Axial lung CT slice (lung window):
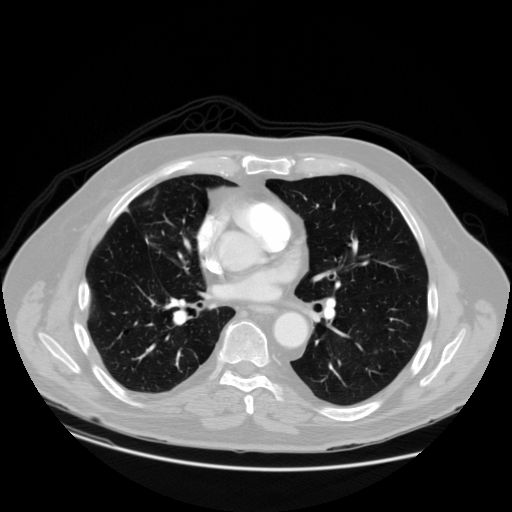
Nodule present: yes
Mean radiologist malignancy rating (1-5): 2